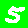
Digit: 5